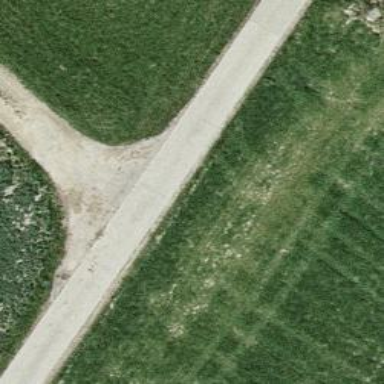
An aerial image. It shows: Asphalt track with grade1 tracktype.